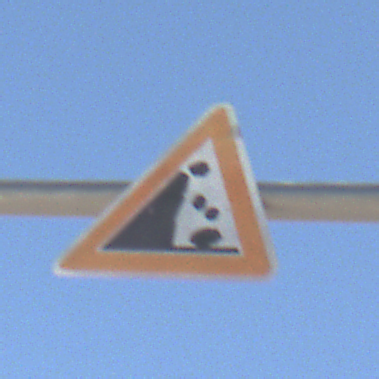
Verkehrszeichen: SteinschlagLinks
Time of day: Midday
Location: Outdoor (RoadRail)
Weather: Clear
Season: Summer
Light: Natural